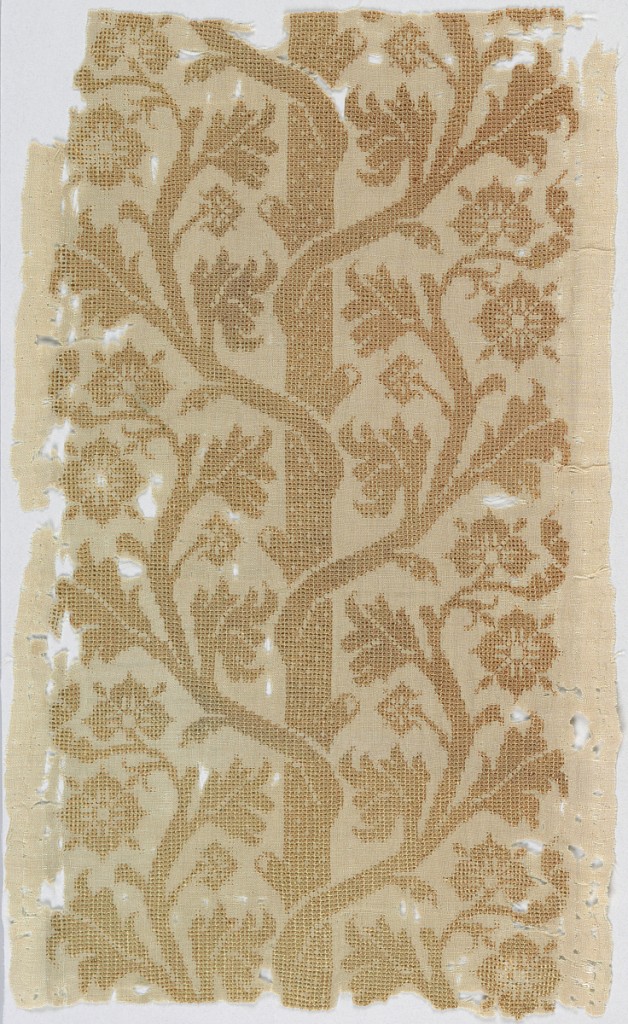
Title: Band
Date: late 16th century
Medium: linen Technique: embroidered
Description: Band of white linen embroidered in light brown with a pattern of a branching trunk.